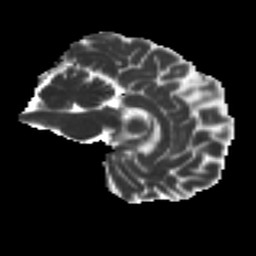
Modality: MD
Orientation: sagittal
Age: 43
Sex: female
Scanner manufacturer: ge
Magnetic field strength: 3 T
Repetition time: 7.8 s
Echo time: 0.0606 s